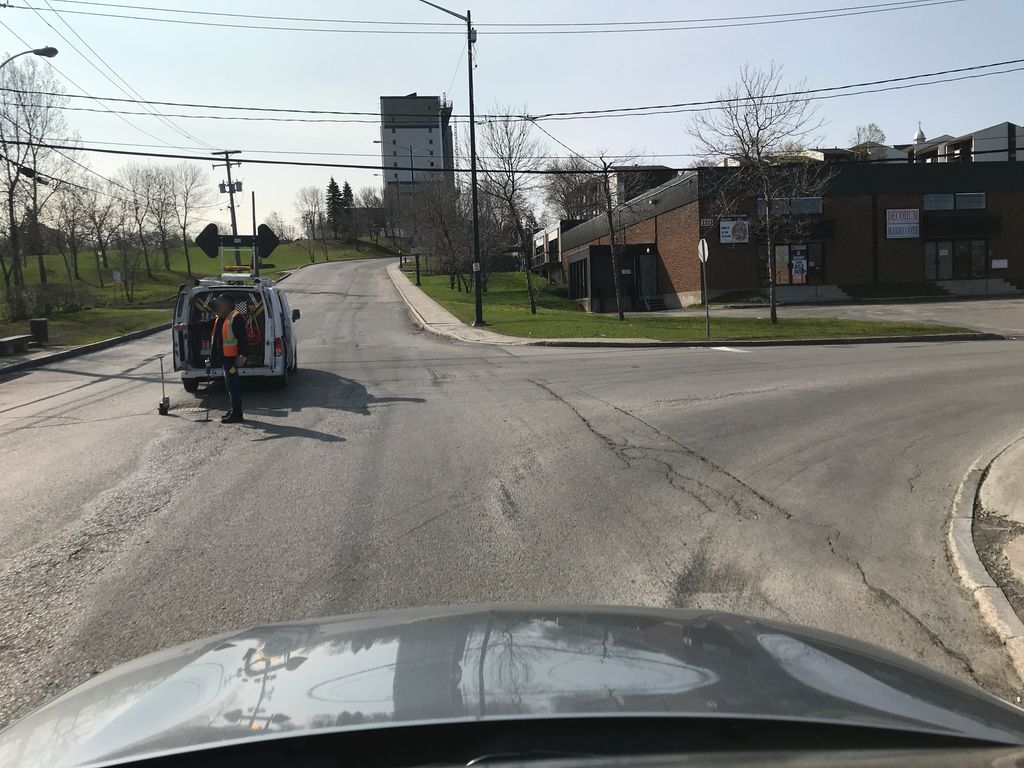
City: quebec_city